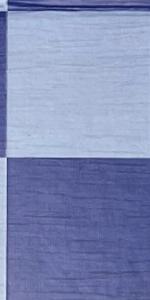
Label: Empty